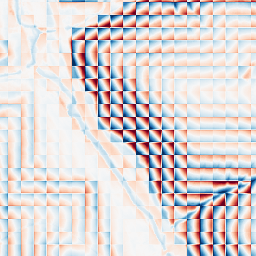
Category: wavelet
Decomposition family: wavelet_biorthogonal
Decomposition parameters: wavelet: bior1.3
level: 4
Upsampling method: bicubic
Upsampling parameters: scale: 8
Upsampling scale: 8